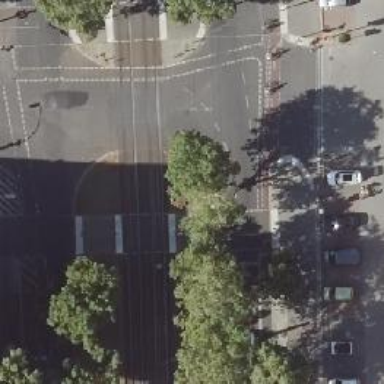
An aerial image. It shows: Tram crossing with traffic signals.